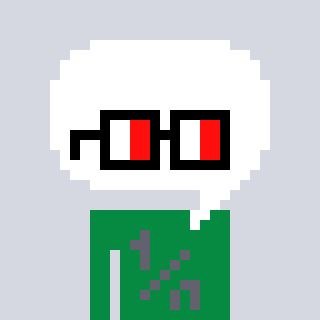
a pixel art character with square glasses with black frames and red eyes, a speech bubble-shaped head and a green-colored body on a cool background